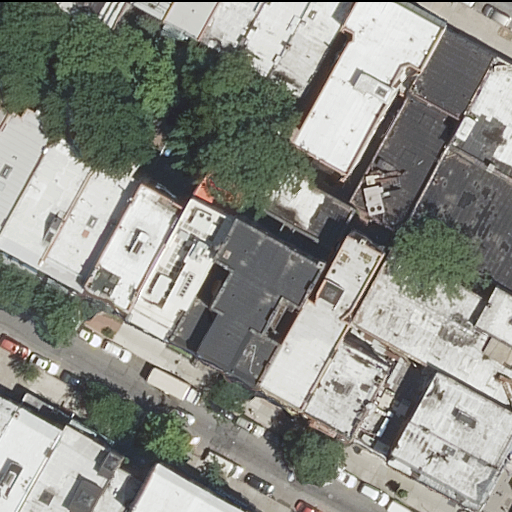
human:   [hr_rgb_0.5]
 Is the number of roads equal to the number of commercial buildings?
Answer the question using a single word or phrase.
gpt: no

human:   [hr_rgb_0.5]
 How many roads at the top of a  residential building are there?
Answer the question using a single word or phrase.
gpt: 2

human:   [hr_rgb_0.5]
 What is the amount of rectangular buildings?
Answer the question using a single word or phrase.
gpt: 19

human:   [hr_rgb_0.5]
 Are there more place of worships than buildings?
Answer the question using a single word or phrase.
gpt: no

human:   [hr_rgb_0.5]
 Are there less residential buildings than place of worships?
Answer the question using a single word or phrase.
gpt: no

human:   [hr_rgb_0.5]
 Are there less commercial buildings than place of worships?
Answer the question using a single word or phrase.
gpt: yes

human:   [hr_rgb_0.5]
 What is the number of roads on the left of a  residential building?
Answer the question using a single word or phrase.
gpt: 2

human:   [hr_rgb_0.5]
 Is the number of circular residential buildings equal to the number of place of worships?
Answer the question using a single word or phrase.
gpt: no

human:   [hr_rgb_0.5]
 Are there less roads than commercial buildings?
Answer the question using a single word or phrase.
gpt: no

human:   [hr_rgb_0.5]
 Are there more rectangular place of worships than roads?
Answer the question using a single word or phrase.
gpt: no

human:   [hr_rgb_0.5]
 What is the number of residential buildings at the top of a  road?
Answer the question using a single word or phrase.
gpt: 21

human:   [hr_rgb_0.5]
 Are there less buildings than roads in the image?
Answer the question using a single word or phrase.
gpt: no

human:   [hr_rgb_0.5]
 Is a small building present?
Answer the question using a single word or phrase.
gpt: yes

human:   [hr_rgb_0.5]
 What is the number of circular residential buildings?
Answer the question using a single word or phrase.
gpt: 0

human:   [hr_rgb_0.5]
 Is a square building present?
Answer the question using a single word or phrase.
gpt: no

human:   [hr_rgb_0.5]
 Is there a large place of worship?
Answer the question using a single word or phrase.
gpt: no

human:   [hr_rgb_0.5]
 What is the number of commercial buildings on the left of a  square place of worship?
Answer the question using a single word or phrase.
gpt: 0

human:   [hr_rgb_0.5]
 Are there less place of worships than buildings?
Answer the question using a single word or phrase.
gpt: yes

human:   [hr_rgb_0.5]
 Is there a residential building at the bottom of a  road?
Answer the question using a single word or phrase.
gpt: yes

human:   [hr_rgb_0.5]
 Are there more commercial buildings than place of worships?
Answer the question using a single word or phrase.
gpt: no

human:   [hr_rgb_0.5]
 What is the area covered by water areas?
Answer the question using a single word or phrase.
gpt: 0m2

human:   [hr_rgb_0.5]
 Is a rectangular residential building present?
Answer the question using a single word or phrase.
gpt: yes

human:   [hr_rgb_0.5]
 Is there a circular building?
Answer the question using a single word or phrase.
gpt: no

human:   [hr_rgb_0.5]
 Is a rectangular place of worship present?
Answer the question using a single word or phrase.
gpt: yes

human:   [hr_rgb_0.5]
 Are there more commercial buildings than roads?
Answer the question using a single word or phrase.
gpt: no

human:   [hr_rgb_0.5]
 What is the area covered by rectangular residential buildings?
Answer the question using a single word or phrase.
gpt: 3465m2

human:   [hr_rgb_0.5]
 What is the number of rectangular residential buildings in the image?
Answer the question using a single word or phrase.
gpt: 19

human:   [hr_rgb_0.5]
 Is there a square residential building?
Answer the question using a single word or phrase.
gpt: no

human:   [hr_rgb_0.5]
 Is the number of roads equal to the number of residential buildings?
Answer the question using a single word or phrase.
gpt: no

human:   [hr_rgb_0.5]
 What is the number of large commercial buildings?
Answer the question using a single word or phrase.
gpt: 0

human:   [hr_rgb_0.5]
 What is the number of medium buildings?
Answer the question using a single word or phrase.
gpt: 18

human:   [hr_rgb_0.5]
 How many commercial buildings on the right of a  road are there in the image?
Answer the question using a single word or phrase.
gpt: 0

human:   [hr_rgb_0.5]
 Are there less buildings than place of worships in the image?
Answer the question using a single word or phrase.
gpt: no

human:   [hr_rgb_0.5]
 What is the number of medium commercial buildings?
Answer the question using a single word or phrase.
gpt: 0

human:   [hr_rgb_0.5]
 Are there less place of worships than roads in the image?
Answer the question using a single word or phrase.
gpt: yes

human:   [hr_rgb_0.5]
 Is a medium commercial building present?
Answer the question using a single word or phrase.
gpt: no